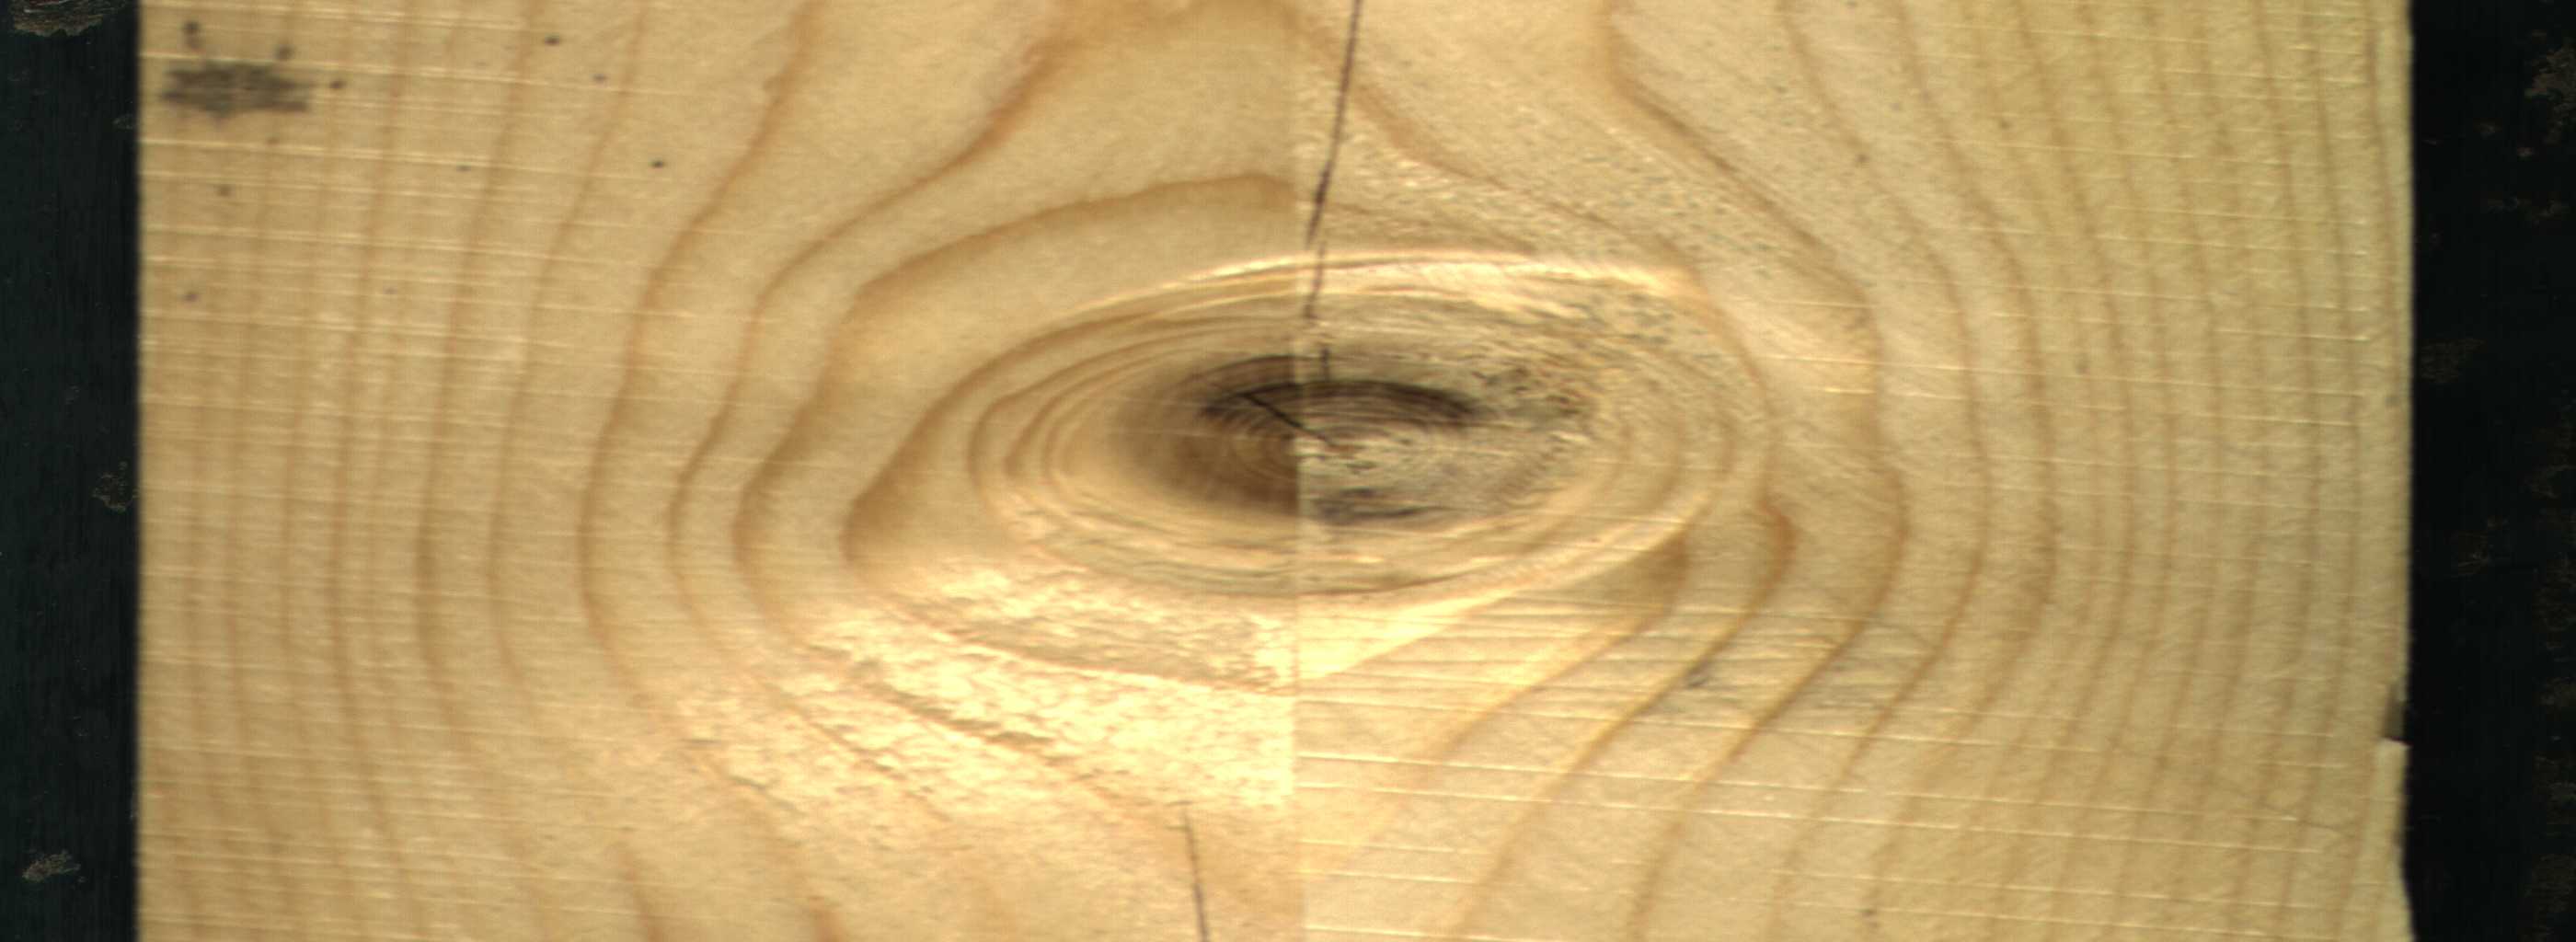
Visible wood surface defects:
Crack
Crack
knot_with_crack